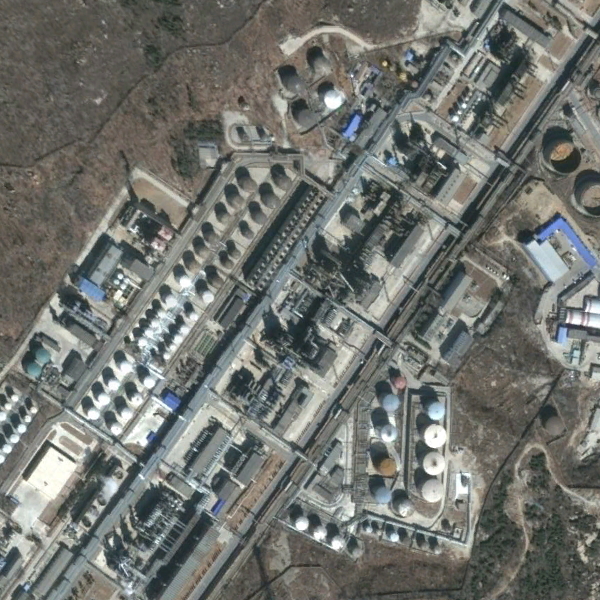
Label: StorageTanks